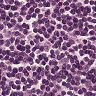
Metastatic tissue present: no